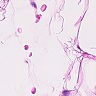
Metastatic tissue present: no